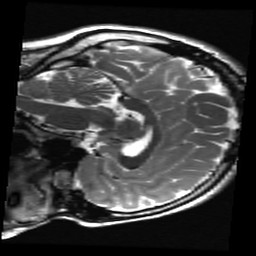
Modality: T2w
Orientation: sagittal
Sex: male
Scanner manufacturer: ge
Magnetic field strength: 3 T
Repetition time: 5 s
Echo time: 0.1015 s